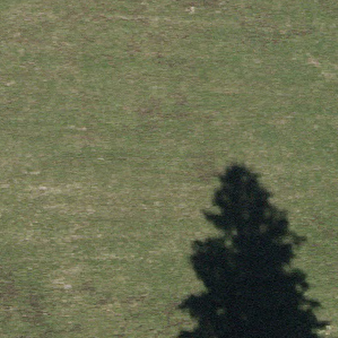
Label: other